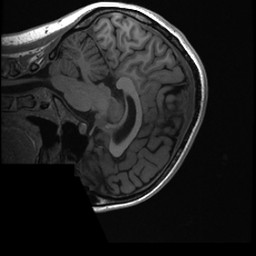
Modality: T1w
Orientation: sagittal
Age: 27
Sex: female